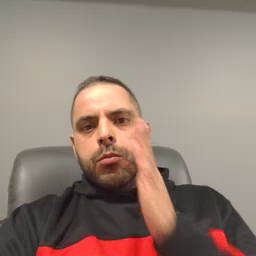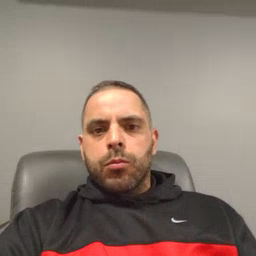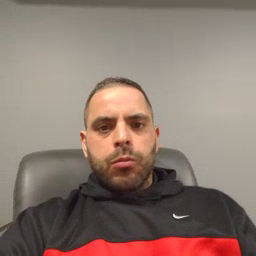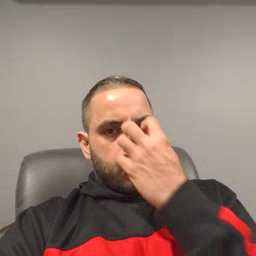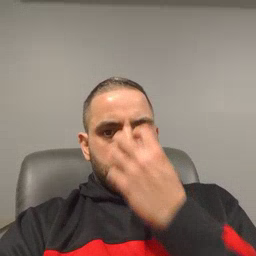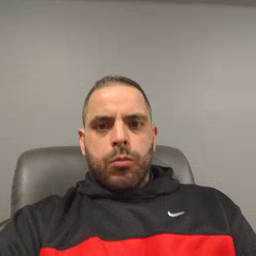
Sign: clown